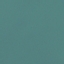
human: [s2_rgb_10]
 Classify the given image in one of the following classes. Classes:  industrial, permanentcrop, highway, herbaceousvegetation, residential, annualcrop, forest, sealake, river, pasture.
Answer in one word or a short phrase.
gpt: SeaLake